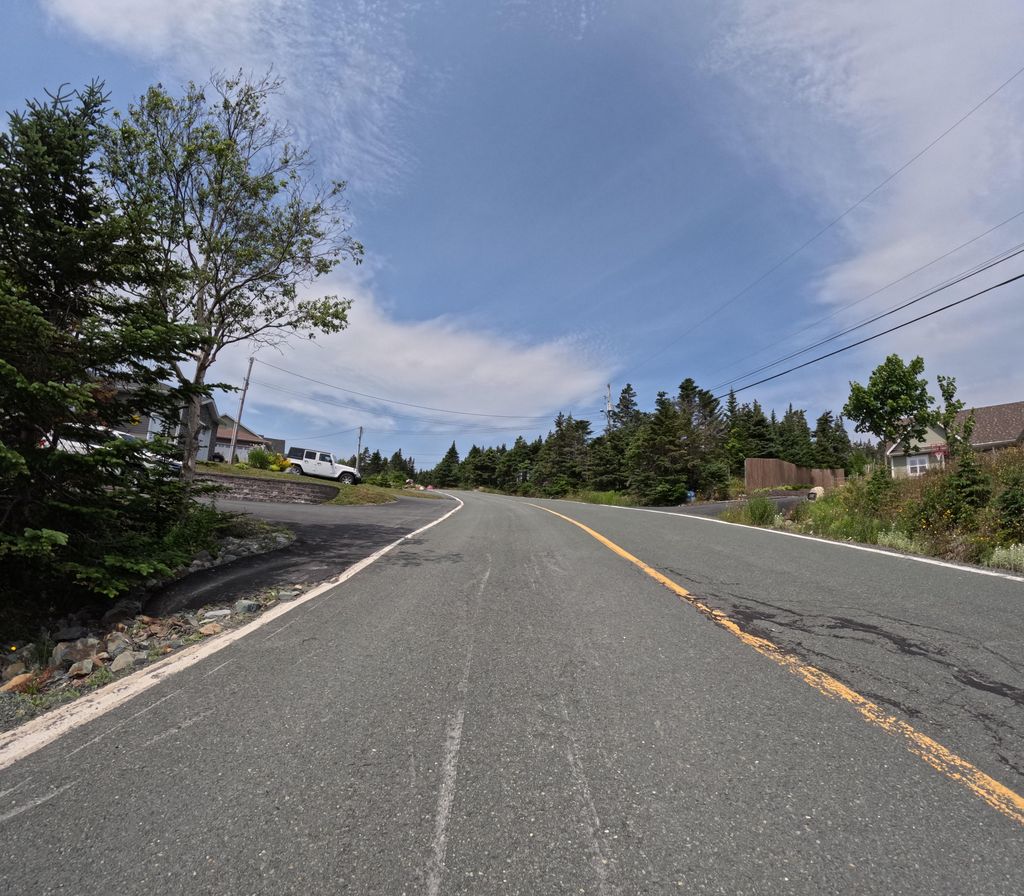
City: st_johns